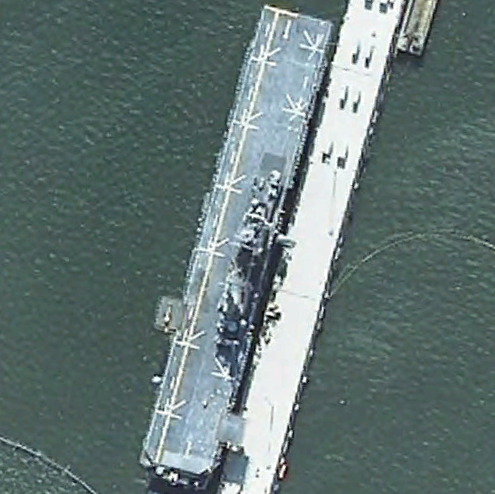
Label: assault